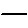
Label: line